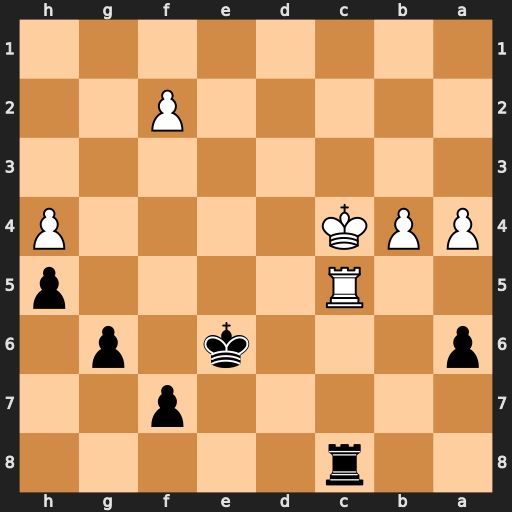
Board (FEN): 2r5/5p2/p3k1p1/2R4p/PPK4P/8/5P2/8
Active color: b
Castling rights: -
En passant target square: -
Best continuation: Rxc5+ Kxc5 g5